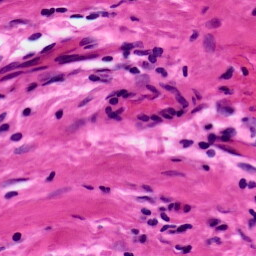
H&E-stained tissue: Ovarian